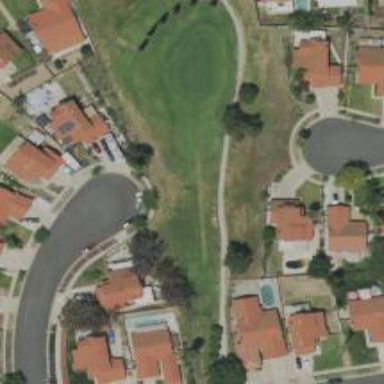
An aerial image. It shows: Golf hole.